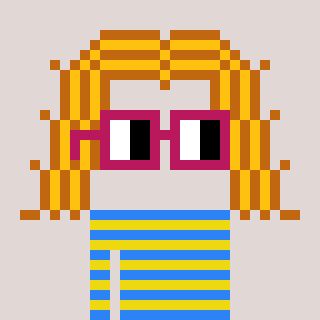
a pixel art character with square dark red glasses, a hair-shaped head and a yellow-colored body on a warm background